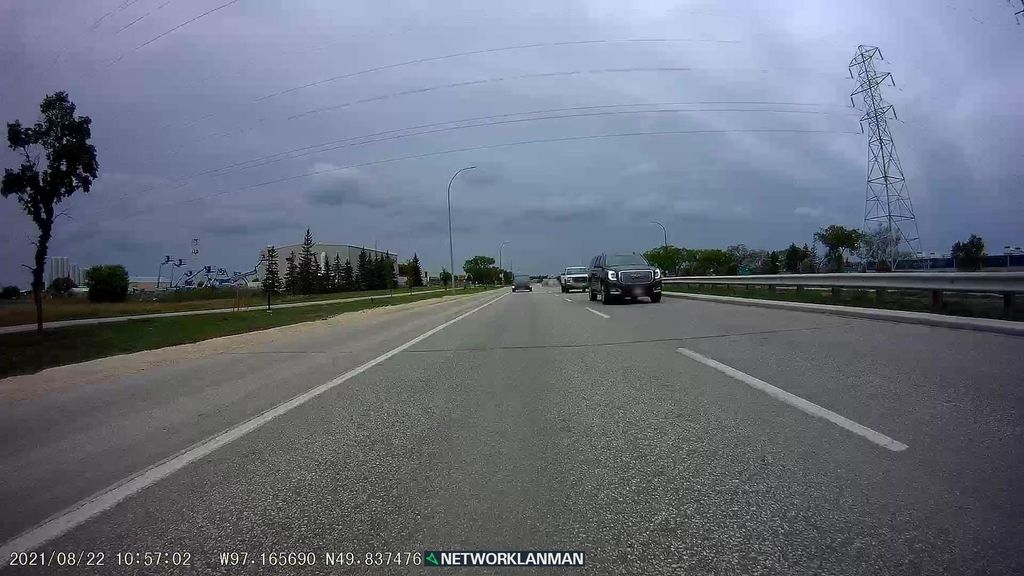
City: winnipeg